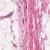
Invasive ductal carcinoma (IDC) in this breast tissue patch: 0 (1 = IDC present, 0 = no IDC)